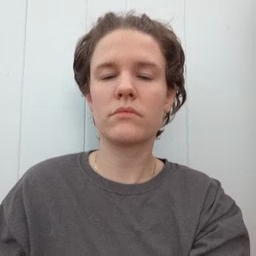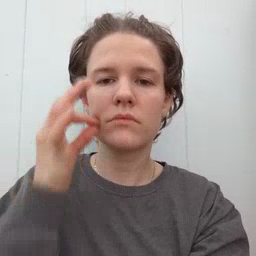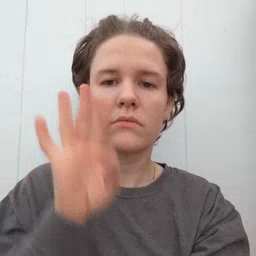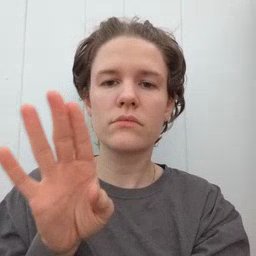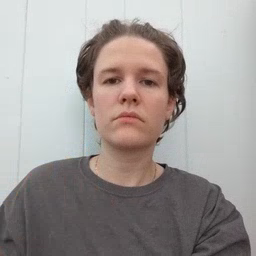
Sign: bee